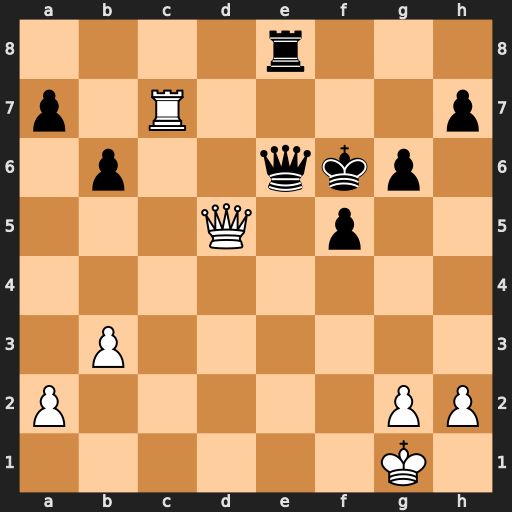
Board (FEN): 4r3/p1R4p/1p2qkp1/3Q1p2/8/1P6/P5PP/6K1
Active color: w
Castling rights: -
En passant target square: -
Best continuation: Rc6 Qxc6 Qxc6+